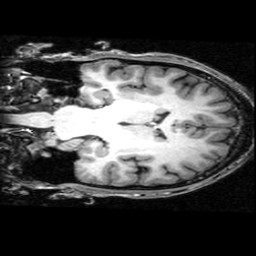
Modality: T1w
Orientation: coronal
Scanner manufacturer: ge
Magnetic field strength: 3 T
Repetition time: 0.01219 s
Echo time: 0.005156 s